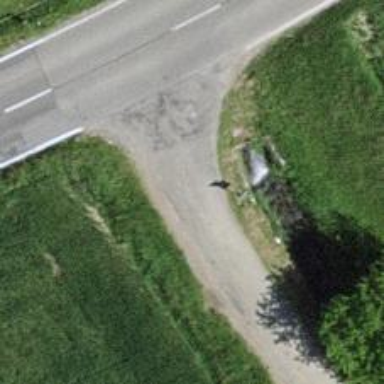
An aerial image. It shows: Unclassified road with asphalt surface.